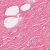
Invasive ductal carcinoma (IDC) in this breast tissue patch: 0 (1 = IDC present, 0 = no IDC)